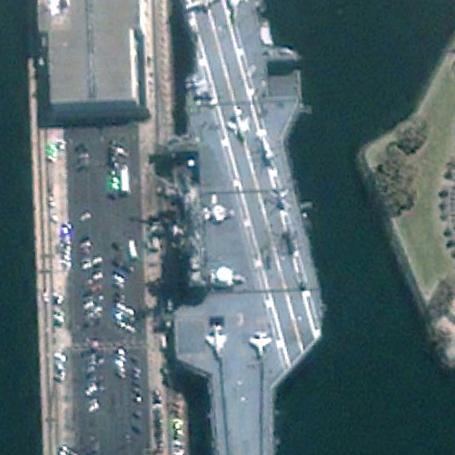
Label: aircraft_carrier